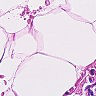
Metastatic tissue present: no